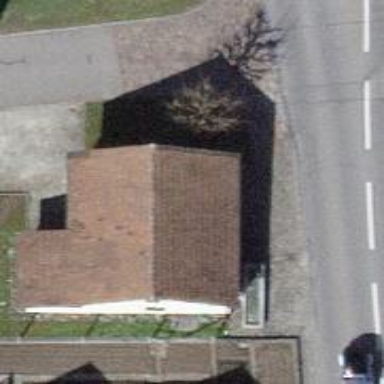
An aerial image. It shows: Hut.